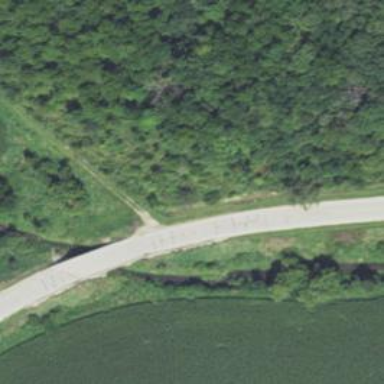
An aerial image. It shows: Secondary road.